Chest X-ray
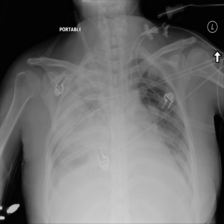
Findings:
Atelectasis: negative
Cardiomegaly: negative
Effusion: negative
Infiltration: negative
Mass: negative
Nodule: negative
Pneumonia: negative
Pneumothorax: negative
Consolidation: negative
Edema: negative
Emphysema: negative
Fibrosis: negative
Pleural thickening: negative
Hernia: negative